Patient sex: M
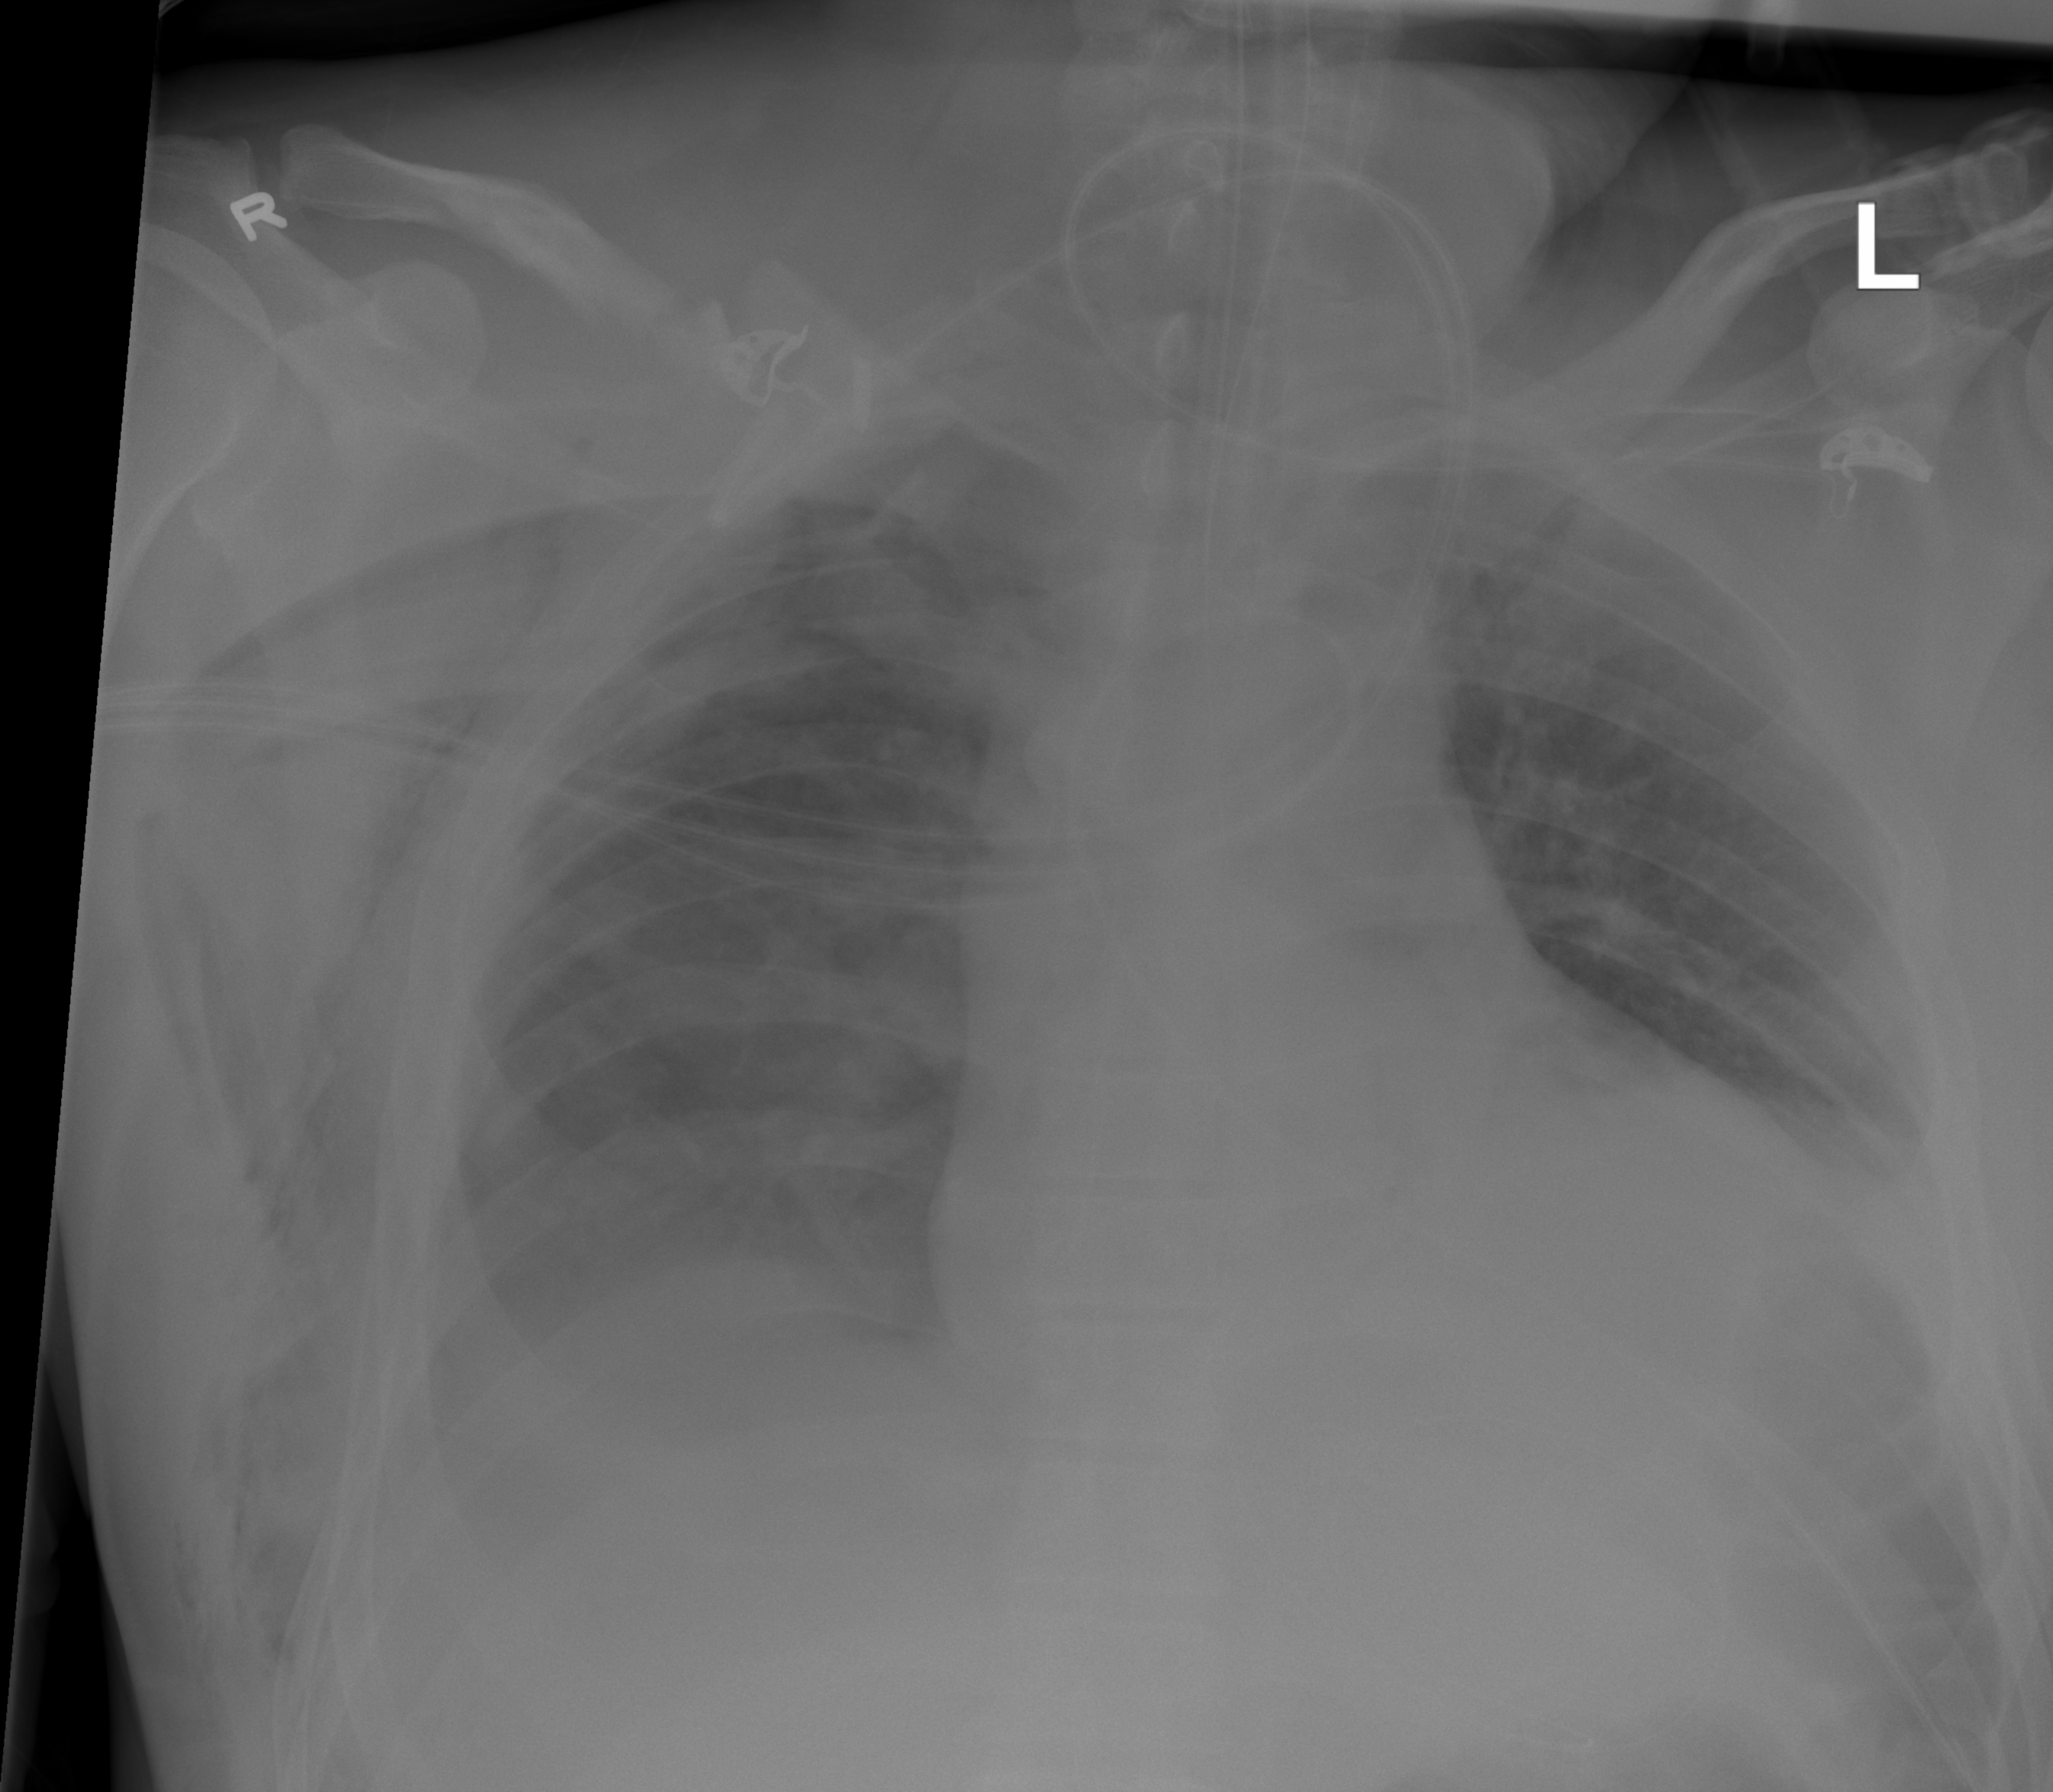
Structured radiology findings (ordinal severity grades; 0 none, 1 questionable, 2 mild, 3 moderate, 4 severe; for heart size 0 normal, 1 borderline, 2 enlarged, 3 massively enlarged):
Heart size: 2
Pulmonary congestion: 2
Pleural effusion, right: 2
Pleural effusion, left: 2
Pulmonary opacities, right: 0
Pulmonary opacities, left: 0
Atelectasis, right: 2
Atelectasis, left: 2